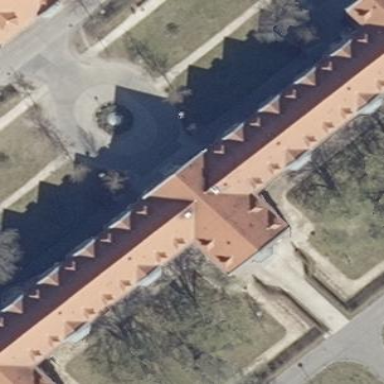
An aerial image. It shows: Hospital building with mansard roof design.